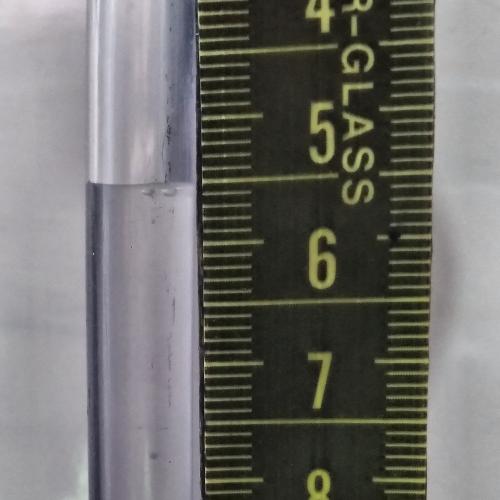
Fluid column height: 5.5 cm